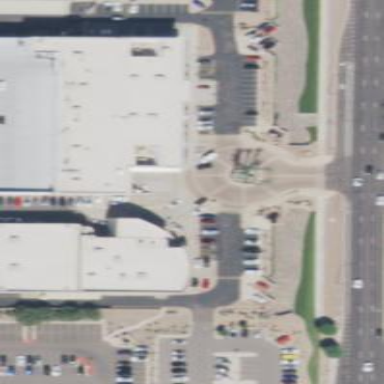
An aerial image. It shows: Car shop building.